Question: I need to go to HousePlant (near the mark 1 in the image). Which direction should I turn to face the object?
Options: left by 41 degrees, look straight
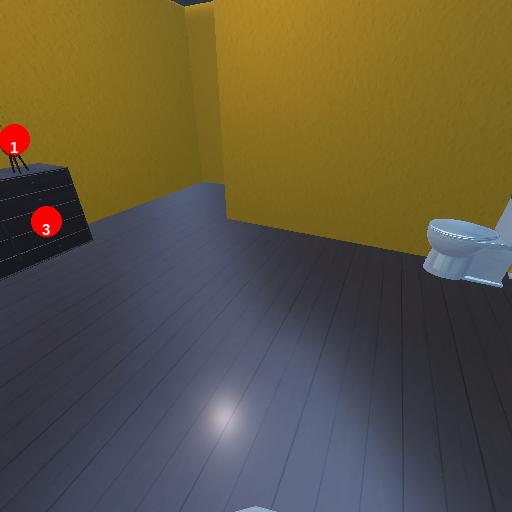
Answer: left by 41 degrees